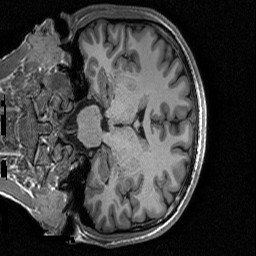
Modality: T1w
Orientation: coronal